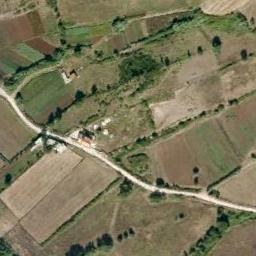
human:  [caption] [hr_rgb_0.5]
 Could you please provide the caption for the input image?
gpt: There is a dirt road on the terrace .

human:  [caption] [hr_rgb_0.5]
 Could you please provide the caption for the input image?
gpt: There are paths and houses in a patch of brown and green terraces .

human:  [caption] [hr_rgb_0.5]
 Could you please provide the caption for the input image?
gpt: There are several white houses on the terraces .

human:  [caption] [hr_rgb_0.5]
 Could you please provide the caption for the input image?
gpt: The bare and green terrace is next to some trees .

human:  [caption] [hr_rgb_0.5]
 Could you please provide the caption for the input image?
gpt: There are some green trees and a road beside the terraces .